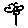
Label: flower